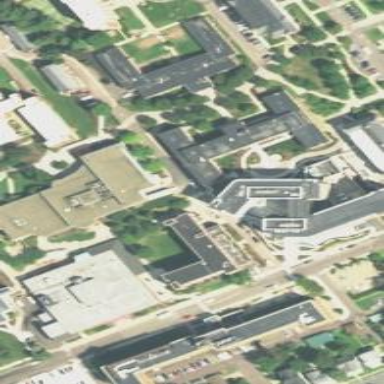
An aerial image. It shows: University building.